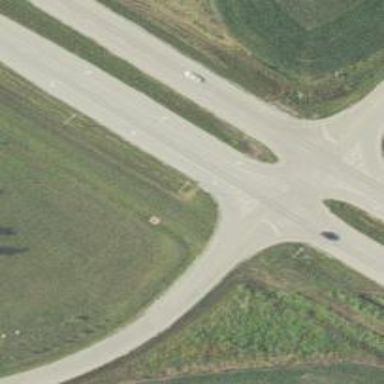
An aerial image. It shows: Road with left marking.